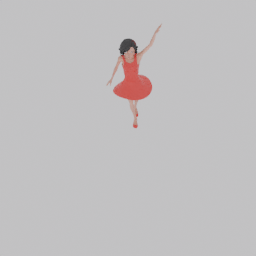
Label: people